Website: home-depot
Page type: account-dashboard
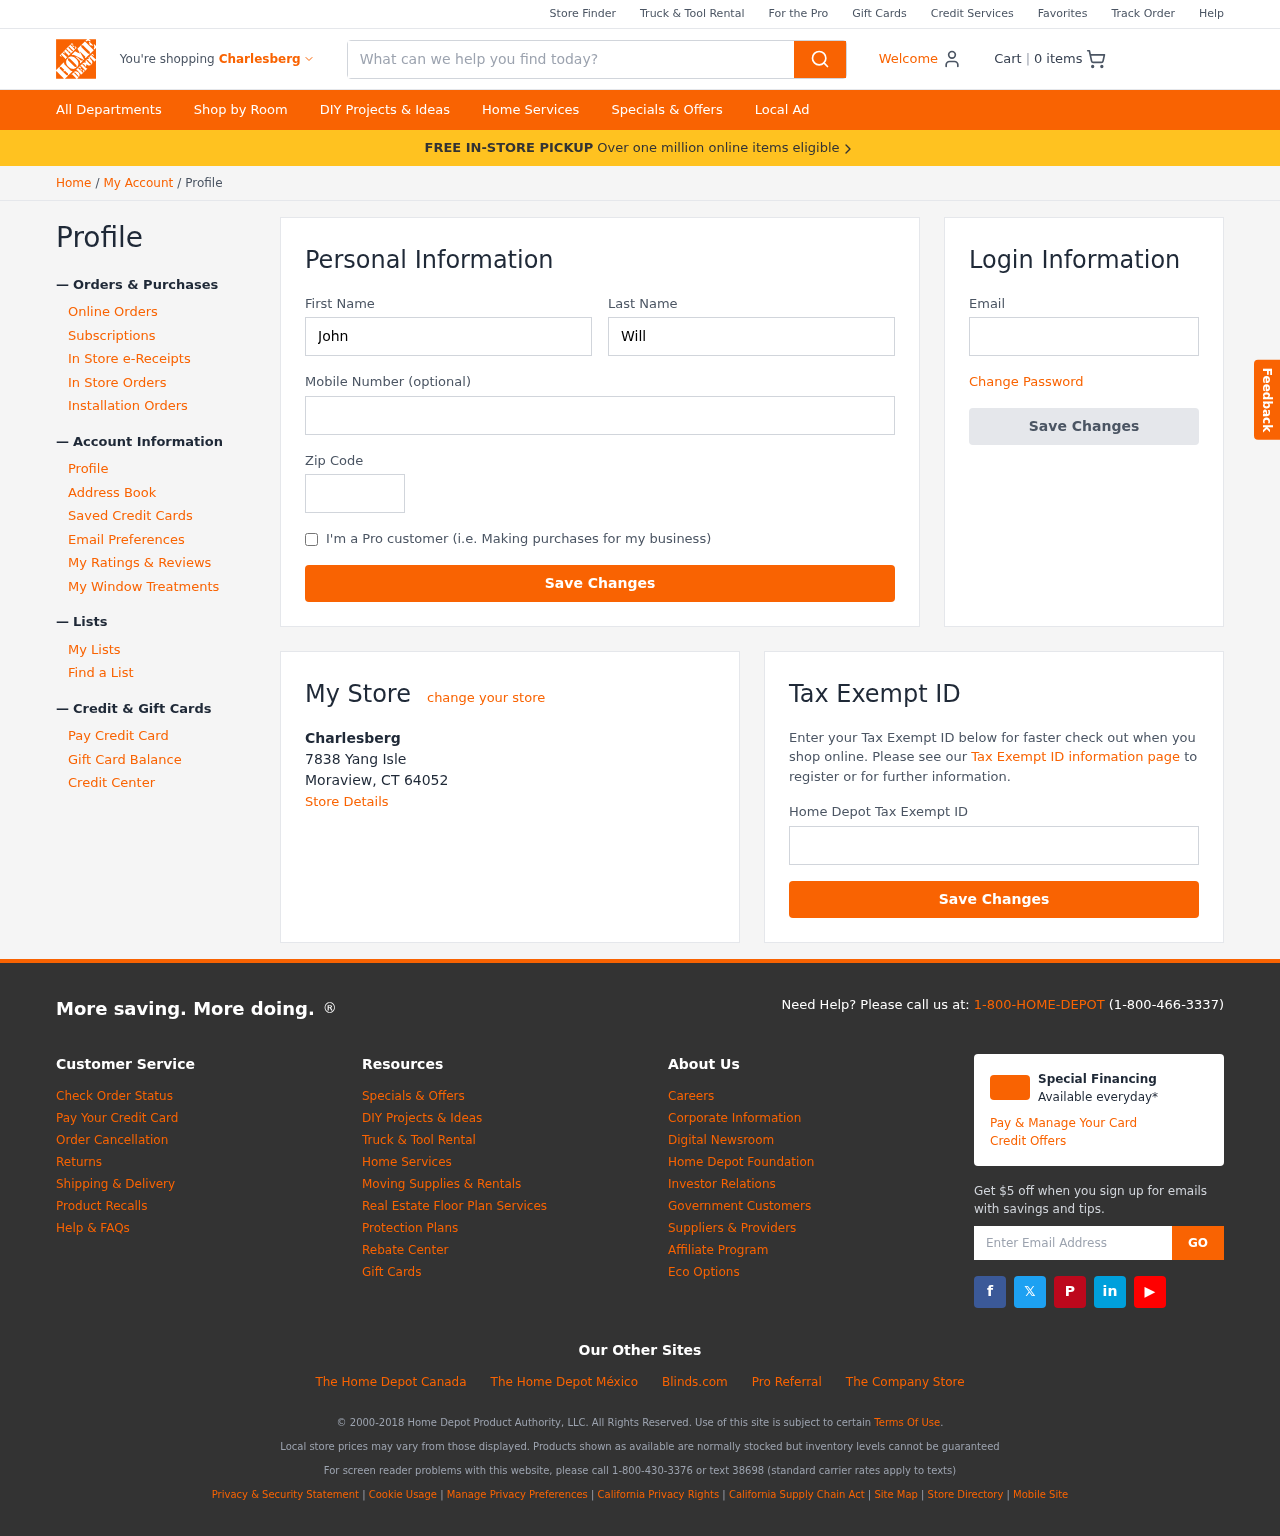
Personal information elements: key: PII_CITY
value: Charlesberg
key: PII_EMAIL
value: johnwilliams@hotmail.com
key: PII_FIRSTNAME
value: John
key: PII_LASTNAME
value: Williams
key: PII_LOCATION1_CITY_STATE_ZIP
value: Moraview, CT 64052
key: PII_LOCATION1_NAME
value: Charlesberg
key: PII_LOCATION1_STREET
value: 7838 Yang Isle
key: PII_PHONE
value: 5046653885
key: PII_POSTCODE
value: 43145
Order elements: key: ORDER_NUM_ITEMS
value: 0
Search elements: key: HEADER_SEARCH
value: What can we help you find today?